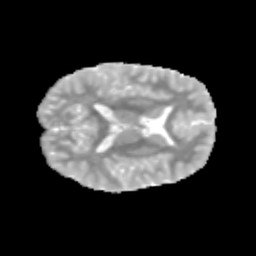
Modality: MD
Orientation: axial
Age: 10
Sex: male
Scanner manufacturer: siemens
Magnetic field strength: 3 T
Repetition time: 3.8 s
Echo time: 0.07 s